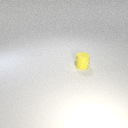
small yellow rubber cylinder